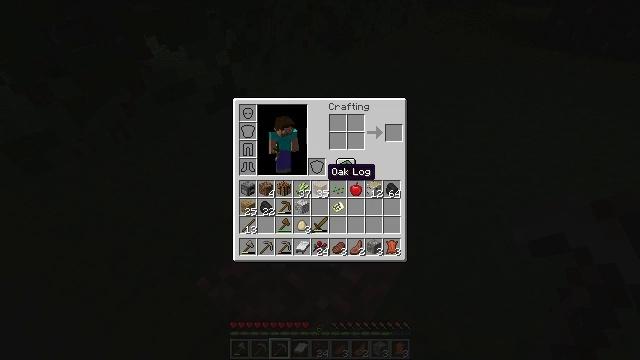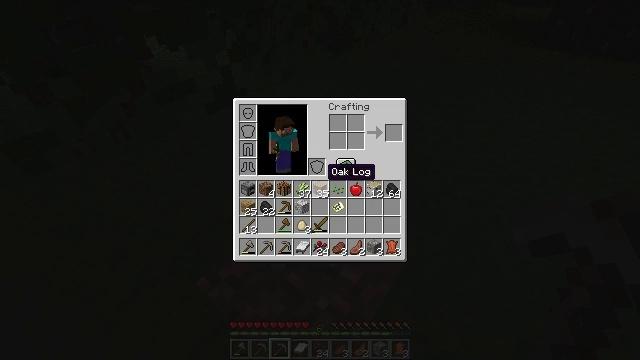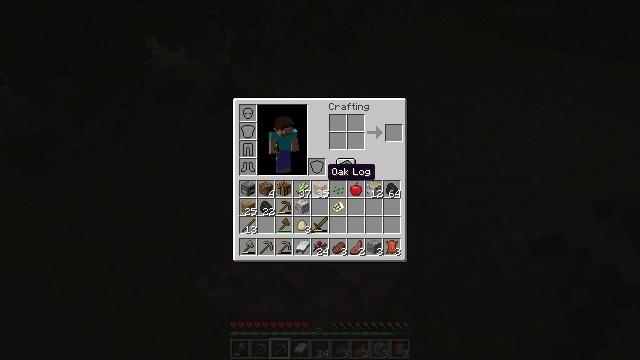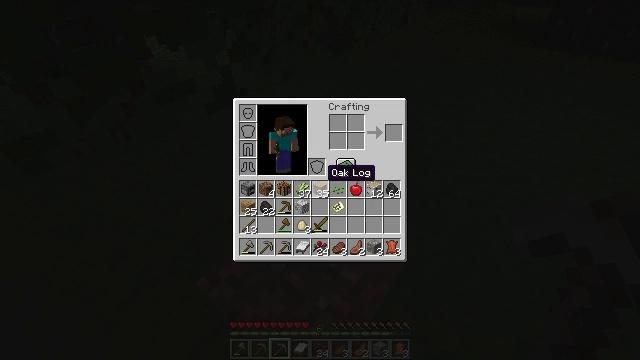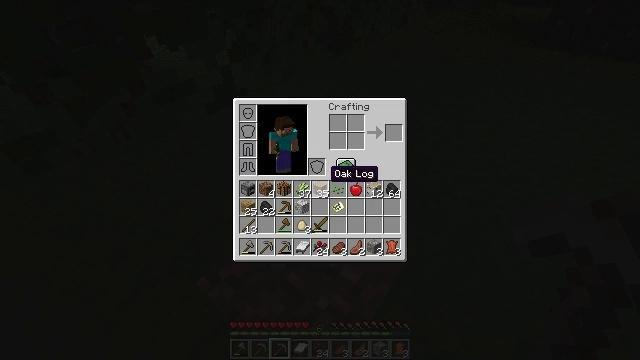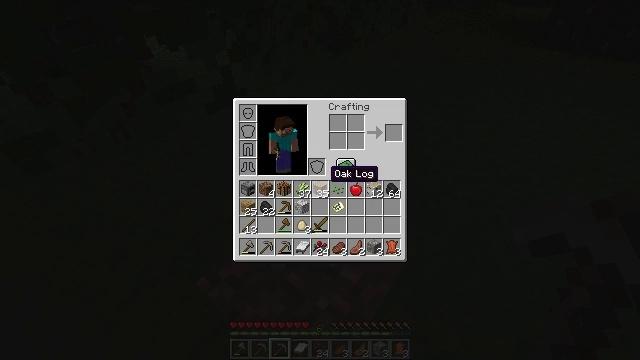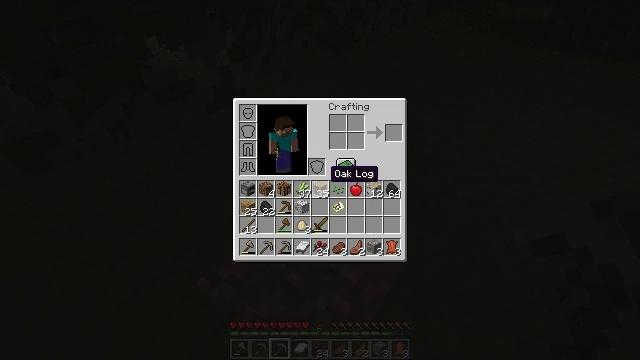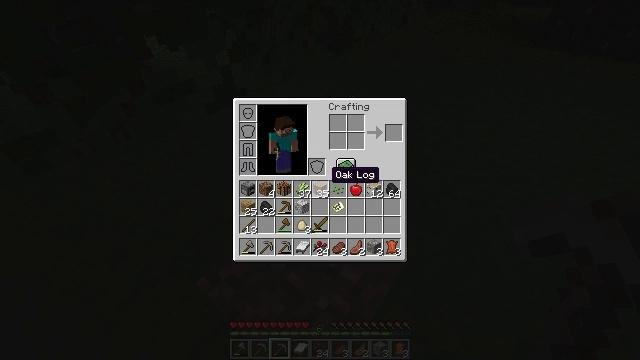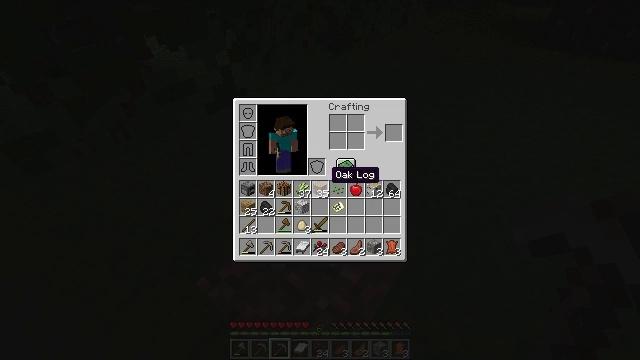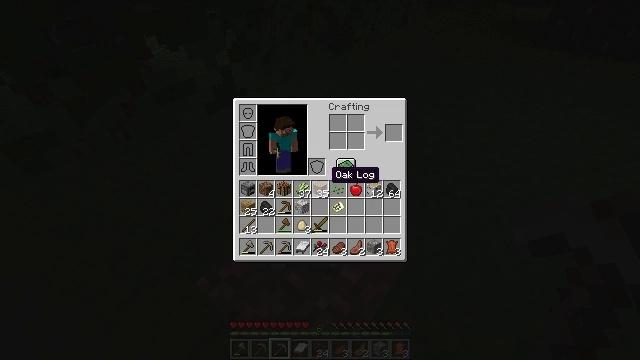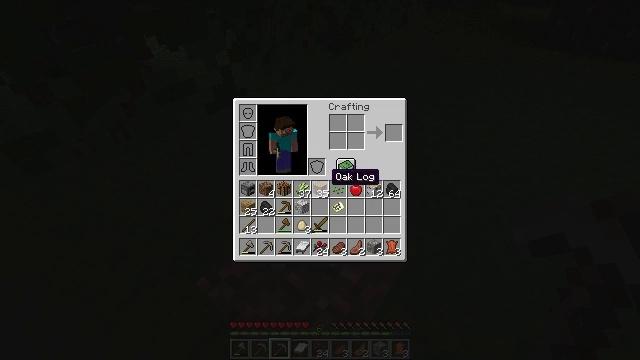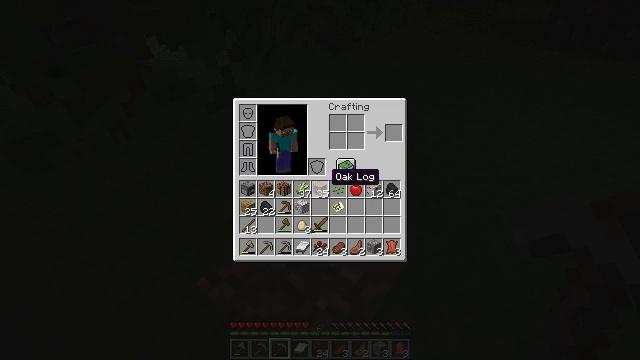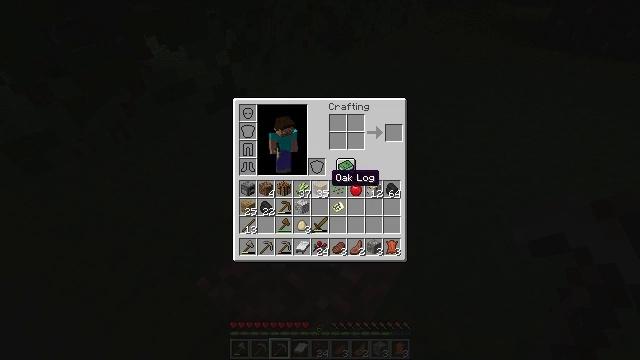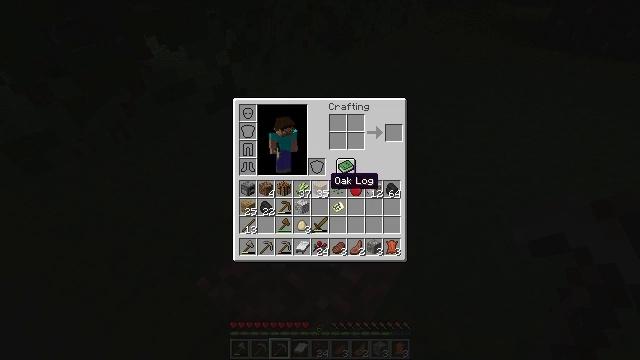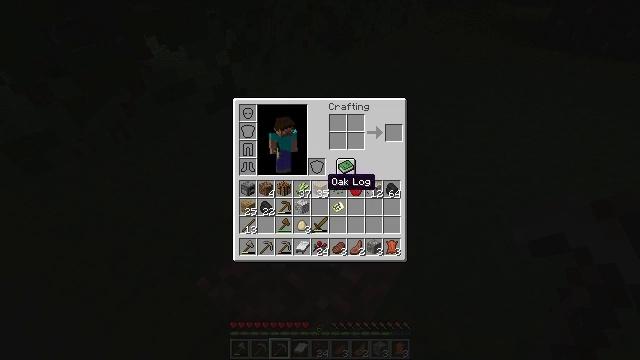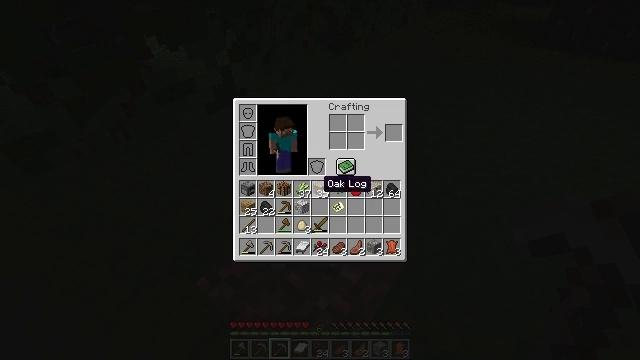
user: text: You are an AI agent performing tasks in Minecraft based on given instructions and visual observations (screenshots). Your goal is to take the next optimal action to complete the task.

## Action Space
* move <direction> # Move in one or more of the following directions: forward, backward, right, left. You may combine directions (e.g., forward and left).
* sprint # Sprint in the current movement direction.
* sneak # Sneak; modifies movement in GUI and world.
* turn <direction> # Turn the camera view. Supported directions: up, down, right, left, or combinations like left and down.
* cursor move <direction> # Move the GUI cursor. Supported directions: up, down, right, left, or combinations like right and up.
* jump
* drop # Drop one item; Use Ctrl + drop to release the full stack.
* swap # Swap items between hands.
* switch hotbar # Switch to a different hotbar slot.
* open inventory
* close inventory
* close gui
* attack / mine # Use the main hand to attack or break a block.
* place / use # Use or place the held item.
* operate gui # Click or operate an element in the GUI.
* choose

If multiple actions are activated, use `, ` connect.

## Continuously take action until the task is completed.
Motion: motion action
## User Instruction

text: Gather brown mushroom block as building material.
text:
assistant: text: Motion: no_op
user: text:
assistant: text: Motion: no_op
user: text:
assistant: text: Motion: no_op
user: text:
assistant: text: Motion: no_op
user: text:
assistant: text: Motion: no_op
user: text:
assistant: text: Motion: no_op
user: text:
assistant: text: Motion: no_op
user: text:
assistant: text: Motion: no_op
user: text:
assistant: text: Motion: no_op
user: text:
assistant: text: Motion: no_op
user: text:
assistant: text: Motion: no_op
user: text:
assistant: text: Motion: no_op
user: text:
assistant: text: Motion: no_op
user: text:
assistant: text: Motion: no_op
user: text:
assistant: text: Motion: no_op
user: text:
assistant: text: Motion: cursor move left
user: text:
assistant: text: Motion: no_op
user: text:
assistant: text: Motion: cursor move left
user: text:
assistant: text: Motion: no_op
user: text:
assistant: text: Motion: cursor move left
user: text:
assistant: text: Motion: cursor move left
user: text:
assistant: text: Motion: no_op
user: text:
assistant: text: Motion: no_op
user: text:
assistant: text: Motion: no_op
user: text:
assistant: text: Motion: no_op
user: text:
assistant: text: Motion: no_op
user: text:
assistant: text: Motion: no_op
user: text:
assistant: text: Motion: cursor move right and down
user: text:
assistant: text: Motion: cursor move right and down
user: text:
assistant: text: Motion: cursor move right and down